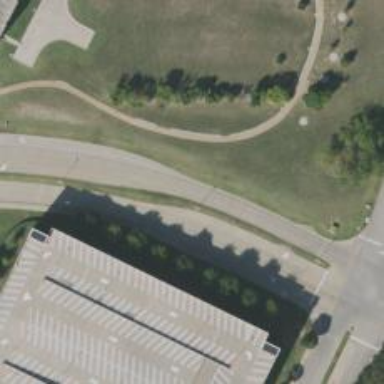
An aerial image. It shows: Tertiary road with separate sidewalk.